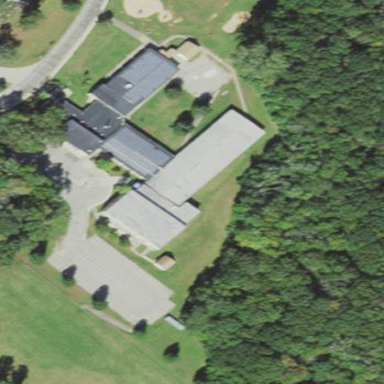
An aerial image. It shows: School.